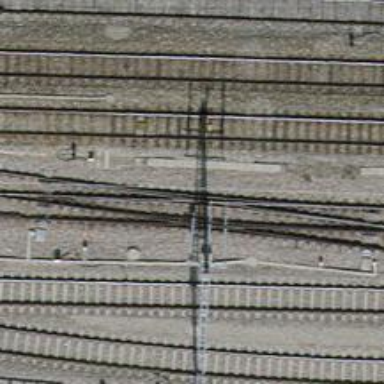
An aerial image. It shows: Railway switch.